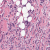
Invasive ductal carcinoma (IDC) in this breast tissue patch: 0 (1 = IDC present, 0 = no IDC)